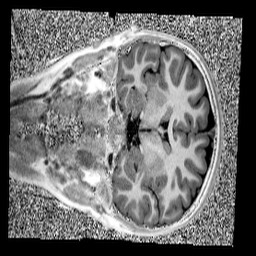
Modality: UNIT1
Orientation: coronal
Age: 9
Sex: female
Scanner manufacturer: siemens
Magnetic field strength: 3 T
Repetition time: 4 s
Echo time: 0.00299 s